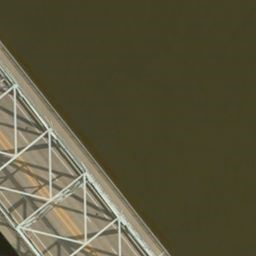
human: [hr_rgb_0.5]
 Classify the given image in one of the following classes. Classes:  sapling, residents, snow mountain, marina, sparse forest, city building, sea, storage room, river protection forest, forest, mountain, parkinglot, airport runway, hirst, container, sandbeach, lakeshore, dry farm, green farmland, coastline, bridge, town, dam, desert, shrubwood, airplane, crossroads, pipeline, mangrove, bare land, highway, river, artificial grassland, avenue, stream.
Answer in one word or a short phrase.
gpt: bridge